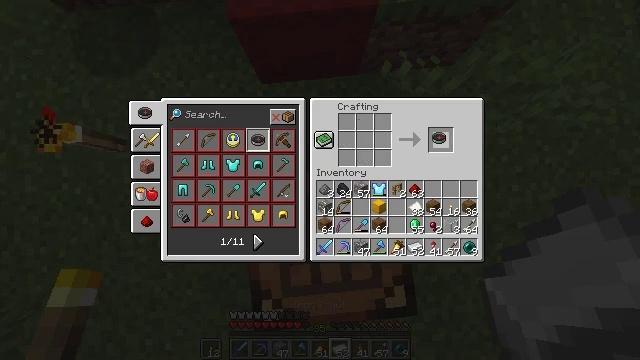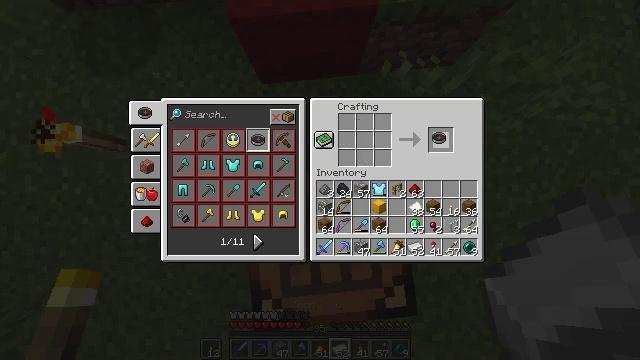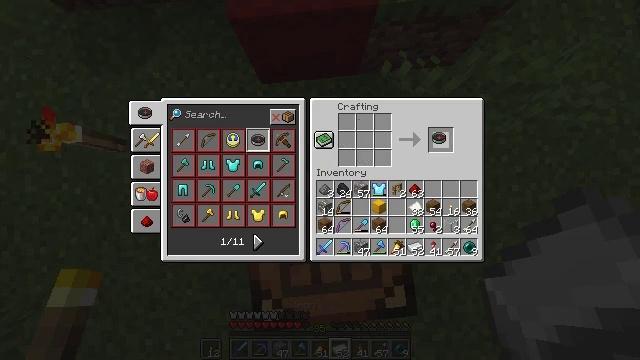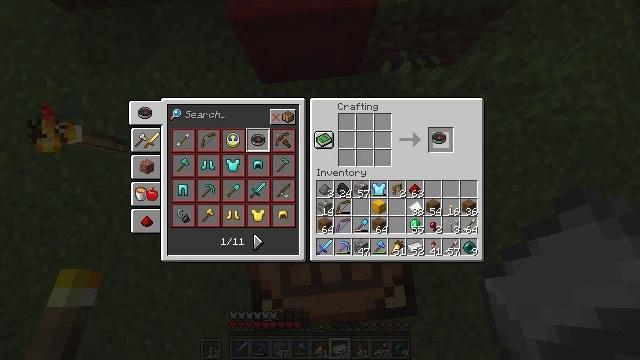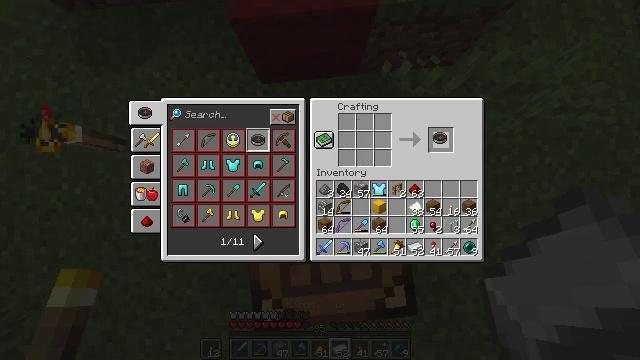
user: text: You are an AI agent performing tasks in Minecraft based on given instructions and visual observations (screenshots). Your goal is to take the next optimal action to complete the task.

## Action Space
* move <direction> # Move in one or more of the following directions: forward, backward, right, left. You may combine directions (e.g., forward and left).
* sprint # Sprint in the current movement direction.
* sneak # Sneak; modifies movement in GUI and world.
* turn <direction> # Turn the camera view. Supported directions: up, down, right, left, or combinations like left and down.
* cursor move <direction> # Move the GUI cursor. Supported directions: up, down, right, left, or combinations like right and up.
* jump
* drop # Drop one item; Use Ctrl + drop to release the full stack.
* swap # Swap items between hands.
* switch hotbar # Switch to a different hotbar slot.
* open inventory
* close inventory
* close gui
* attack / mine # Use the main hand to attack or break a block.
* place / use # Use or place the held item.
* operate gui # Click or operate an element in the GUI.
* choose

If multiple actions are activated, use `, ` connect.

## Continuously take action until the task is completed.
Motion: motion action
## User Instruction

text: Create a compass using the crafting table.
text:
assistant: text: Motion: operate gui
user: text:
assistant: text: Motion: operate gui
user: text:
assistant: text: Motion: operate gui
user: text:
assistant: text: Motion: operate gui
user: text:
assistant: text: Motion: operate gui